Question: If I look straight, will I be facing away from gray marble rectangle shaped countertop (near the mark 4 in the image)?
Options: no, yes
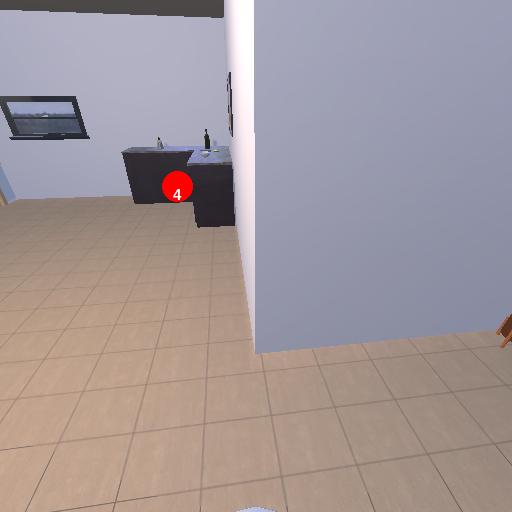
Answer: no